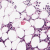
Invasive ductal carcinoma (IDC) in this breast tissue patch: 1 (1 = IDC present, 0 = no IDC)